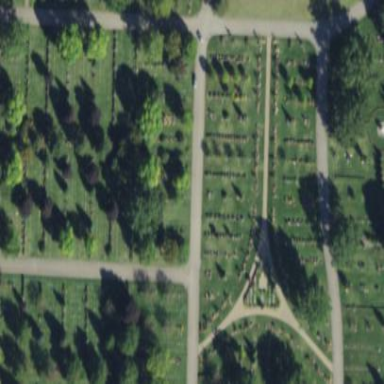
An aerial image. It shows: Historic memorial located in graveyard.